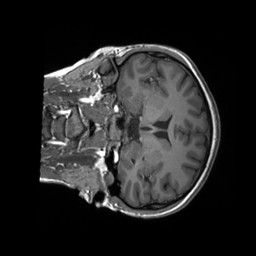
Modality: T1w
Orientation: coronal
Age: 23
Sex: female
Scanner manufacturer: siemens
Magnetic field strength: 3 T
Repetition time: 1.8 s
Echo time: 0.00232 s